Interaction volume radius: 5 \u00c5
Interaction volume height: 15 \u00c5
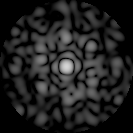
Disorder parameter: 0.7957